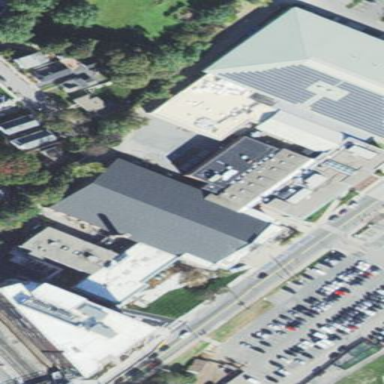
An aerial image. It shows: University building.